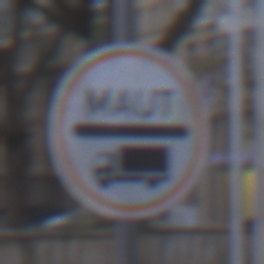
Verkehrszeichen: Mautpflicht
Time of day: SunriseSunset
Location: Outdoor (Urban)
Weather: PartlyCloudy
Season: NotSpecified
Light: Natural